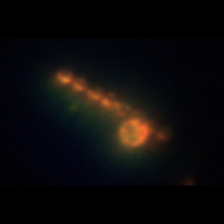
Taxon: Chaetoceros
Group: Diatoms